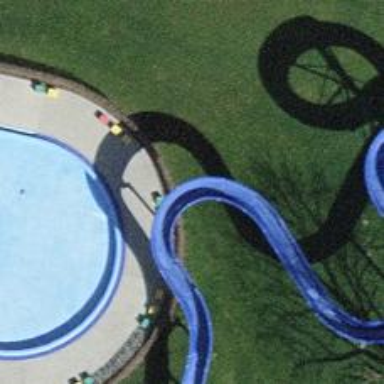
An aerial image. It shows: Water slide attraction.